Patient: sex F, age 48
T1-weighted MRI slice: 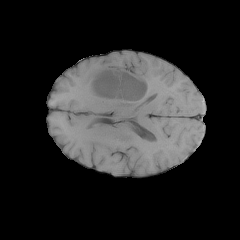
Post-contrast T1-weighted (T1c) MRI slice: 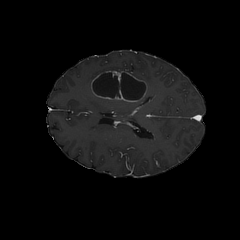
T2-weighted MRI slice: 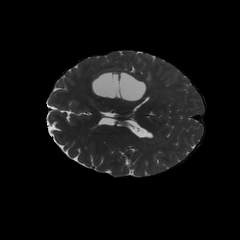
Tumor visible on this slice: yes
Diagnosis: Glioblastoma, IDH-wildtype
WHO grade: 4